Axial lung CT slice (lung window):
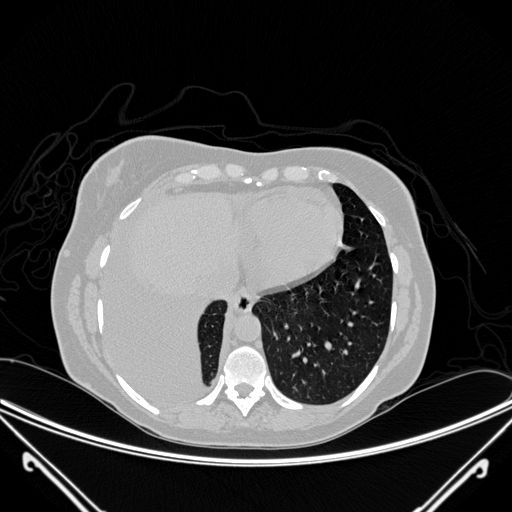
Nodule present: no